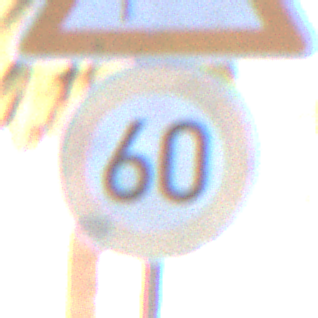
Verkehrszeichen: Geschwindigkeit60
Zusatzzeichen oben: SeitenwindVonLinks
Umgebung: Outdoor, Urban
Tageszeit: SunriseSunset
Wetter: PartlyCloudy
Licht: Natural
Jahreszeit: NotSpecified
Kontrast: LowContrast